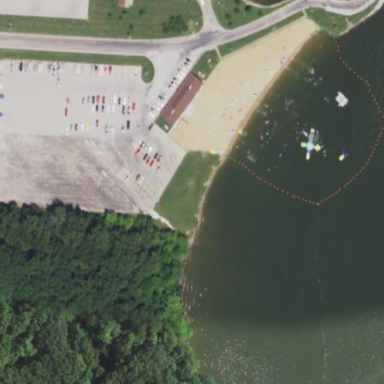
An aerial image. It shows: Swimming area within the leisure land.